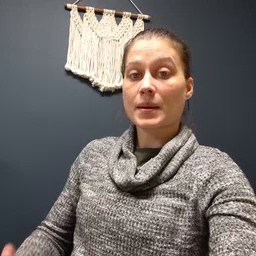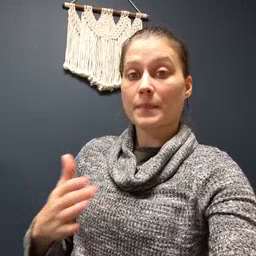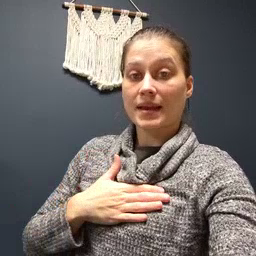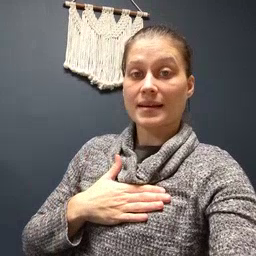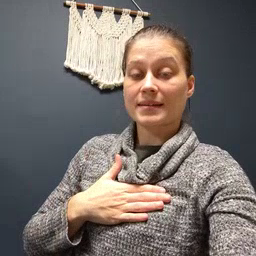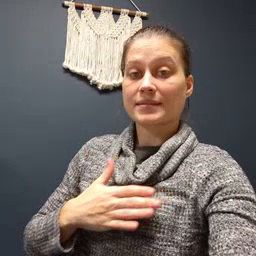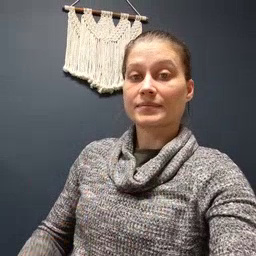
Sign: minemy